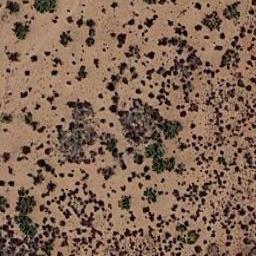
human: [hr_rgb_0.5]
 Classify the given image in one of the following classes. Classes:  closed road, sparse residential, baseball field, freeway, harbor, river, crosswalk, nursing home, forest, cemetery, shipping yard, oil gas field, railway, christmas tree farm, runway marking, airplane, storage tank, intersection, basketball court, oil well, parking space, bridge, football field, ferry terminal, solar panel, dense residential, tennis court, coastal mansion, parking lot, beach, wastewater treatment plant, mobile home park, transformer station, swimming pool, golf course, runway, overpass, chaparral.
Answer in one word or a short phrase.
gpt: chaparral